Field crop: maize
Growth stage: 2
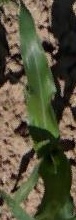
Species: maize